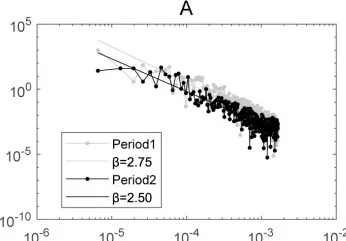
The complexity of glucose dynamics in Periods 1 and 2 for the integrative treatment. (A) The power spectral density.
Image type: pathology (fish)